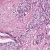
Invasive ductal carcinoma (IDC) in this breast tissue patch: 1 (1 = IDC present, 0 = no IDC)